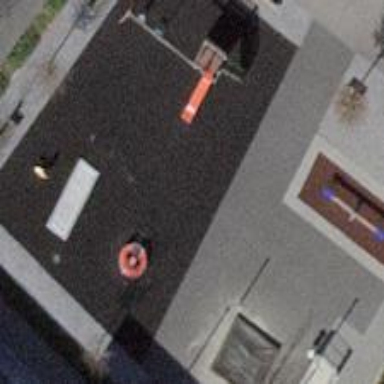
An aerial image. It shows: Playground area for leisure land.